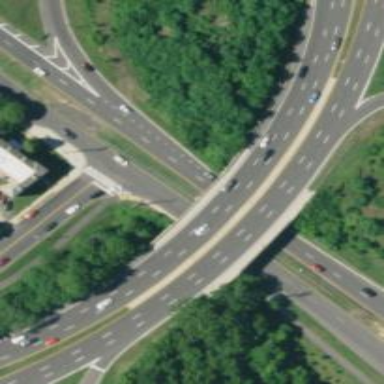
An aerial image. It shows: Bridge on trunk expressway.